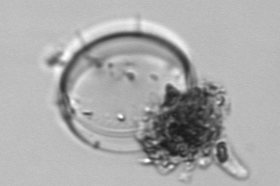
Label: Thalassiosira_TAG_external_detritus